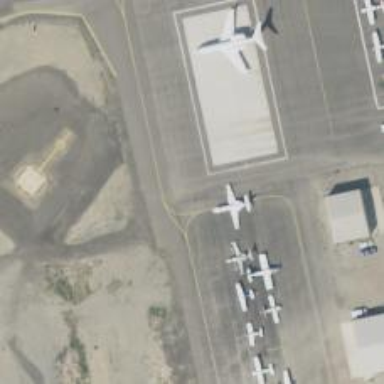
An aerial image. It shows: Image of taxiway at airport.